Question: What is the value of this measurement?
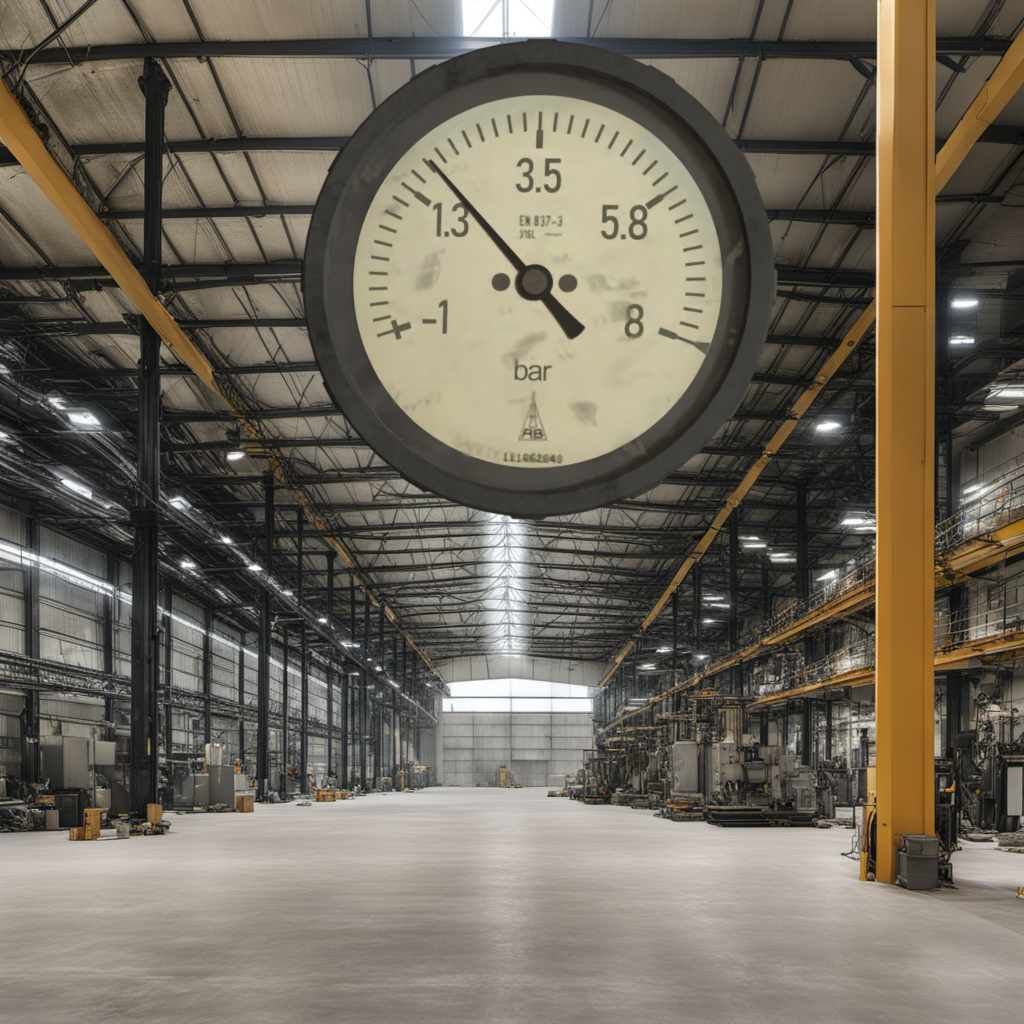
Answer: The result is 1.8
Question: What is the range of this measurement?
Answer: The range is from -1 to 8
Question: What is the minimum and maximum value of this measurement?
Answer: The minimum value is -1 and the maximum value is 8